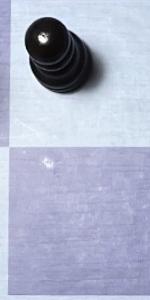
Label: Empty